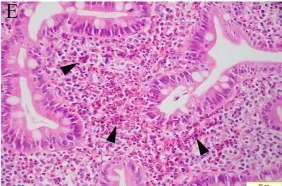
Gastroscope and histology examination (2022/09/05). Numerous eosinophils are evenly dispersed in the interstitium (>200 eos/hpf) (arrow); inflammatory infiltrates also contain macrophages, plasma cells, and scattered neutrophils (E).
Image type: pathology (h&e)